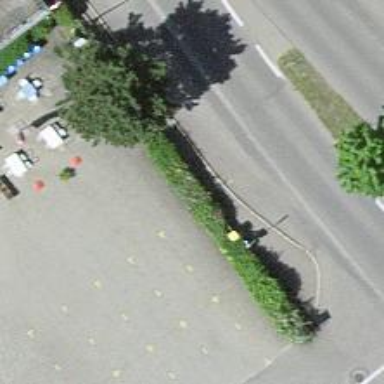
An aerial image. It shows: Bus stop along the road.